Question: I observed a relative strange behavior when I use floating images in a document. The list items indentation is made relatively to the 'red line' instead of the 'green' one.
Why is this happening and can I solve this?
'''
<img style="float: left">
<p>some text</p>
<ul>
<li>aaa</li
<li>bbb</li
</ul>
<p>some other text</p>
'''

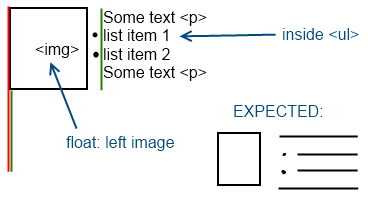
Answer: Just add 'ul { list-style-position: inside; }' because by default it is set to outside, not sure why.